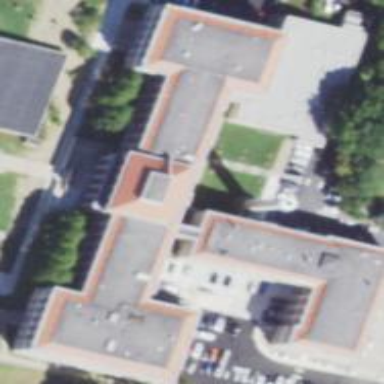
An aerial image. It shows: School building.